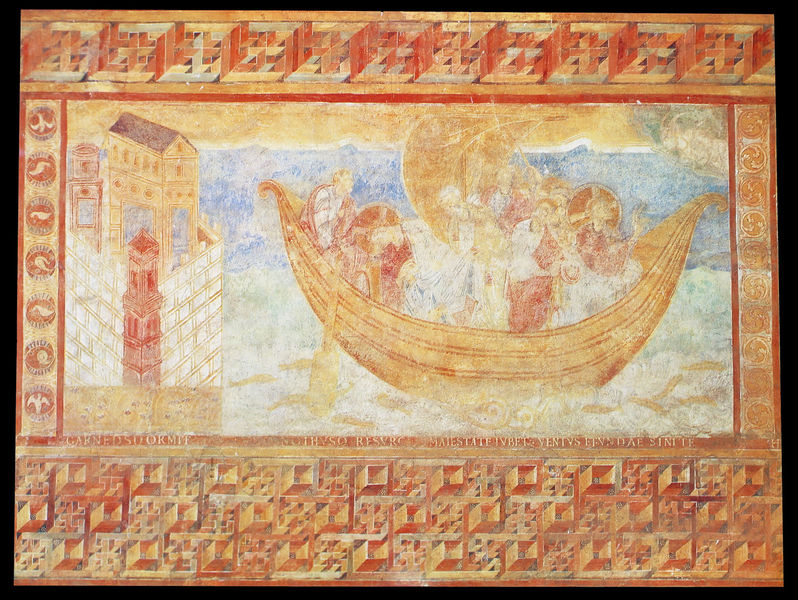
Titel: Wandmalerei im Mittelschiff von St. Georg in Reichenau-Oberzell
Standort: Reichenau-Oberzell, St. Georg, Stiftskirche (EU - D - BW - Bodenseegebiet)
Schlagwörter: blau, blätter, flügel, gott, himmel, meer, wasser, weiß, wolken, fluss, gelb, menschen, see, stadt, braun, holz, männer, orange, zeichnung, dach, haus, rot, muster, ornament, architektur, bibel, rahmen, sonne, gotik, boot, paddel, ruder, rund, turm, schiff, schrift, segel, welle, wellen, mauer, hafen, könig, dekoration, inschrift, ornamente, wandmalerei, burg, rom, oranmente, pergament, quadrate, jesus, mittelalter, heilige, fresko, wandbild, illusion, fresco, geometrische formen, überfahrt, terrakotta, barke, arche, apostel, byzanz, hus, padel, genezareth, genesareth, frresko